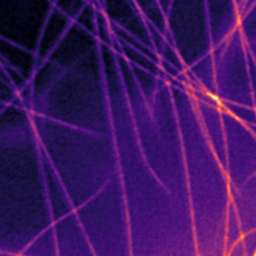
Label: Super-resolution Microtubules image